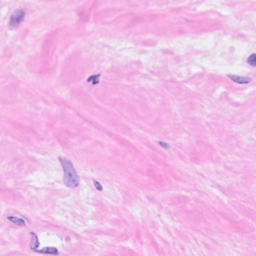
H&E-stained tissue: Breast